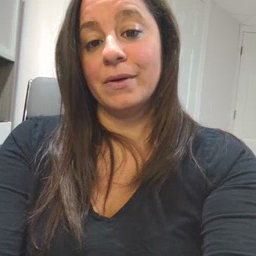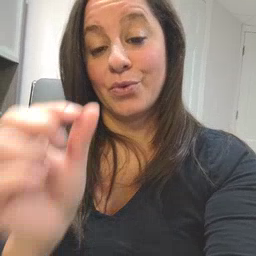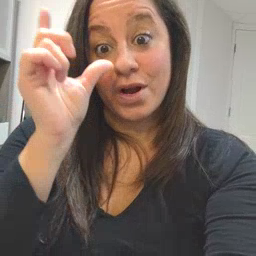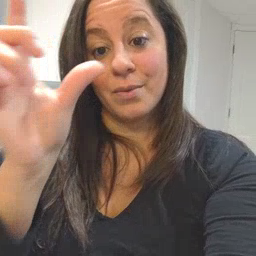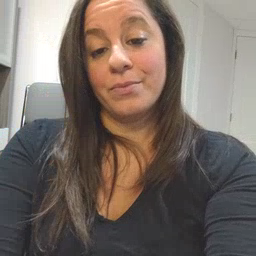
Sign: awake